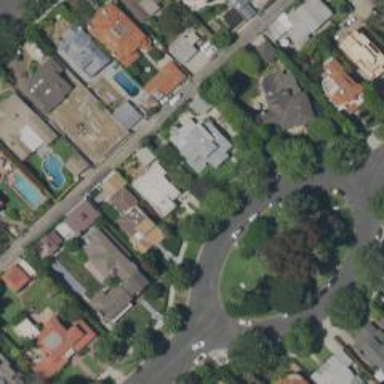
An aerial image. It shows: Residential road with asphalt surface surrounded by residential buildings.